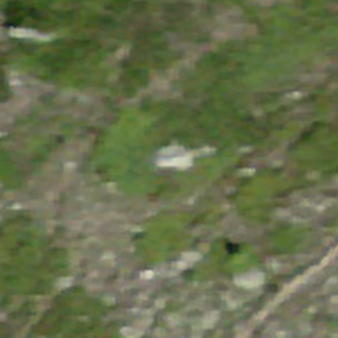
Label: other